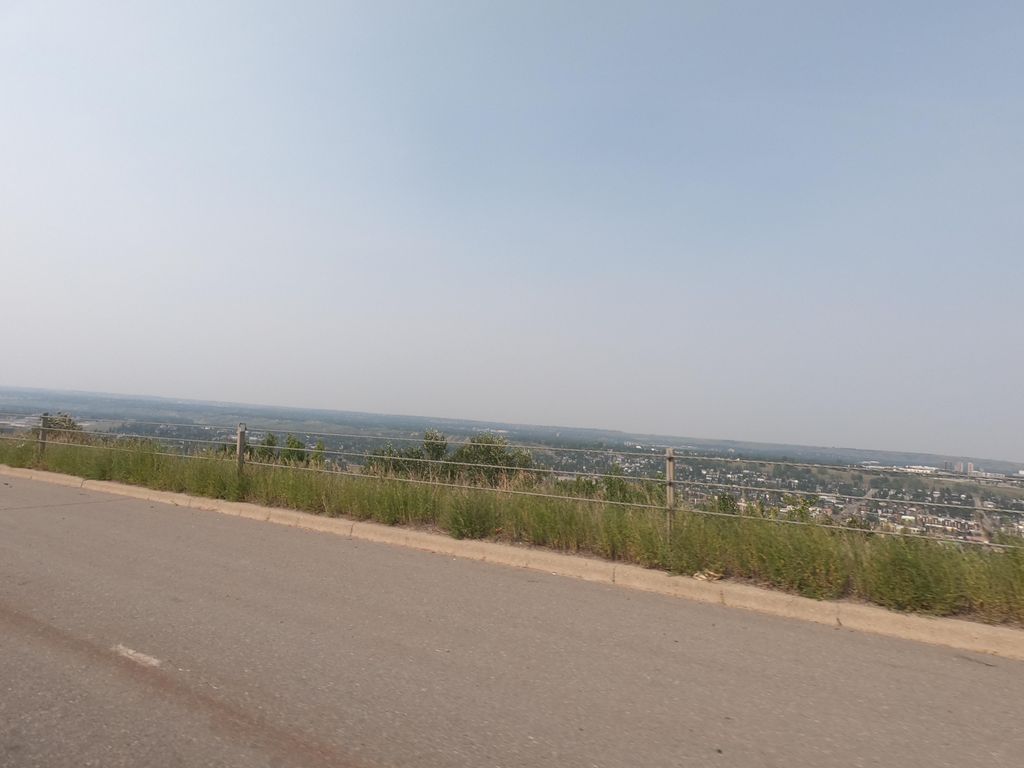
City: calgary